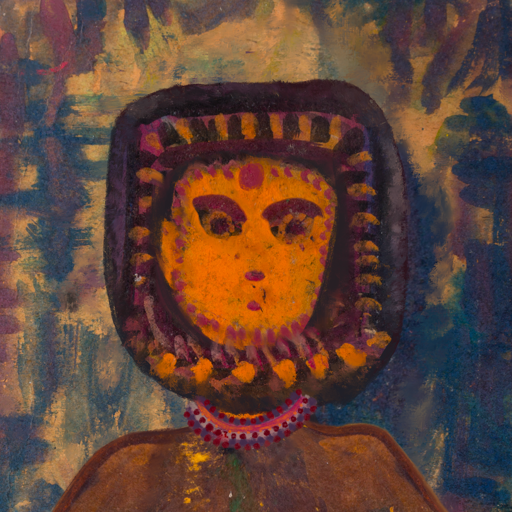
Background: InTheSun, Head And Neck Front: Doll, Face Front: Doll, Bust: Comrade, Hair Front: Doll, Head Accessory: Blank, Second Necklace: Blank, Necklace: Roy_Bahadur, Baby: Blank